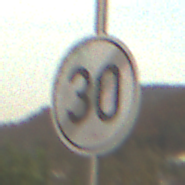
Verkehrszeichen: EndeGeschwindigkeit30
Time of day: SunriseSunset
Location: Outdoor (Nature)
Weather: PartlyCloudy
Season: NotSpecified
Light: Natural